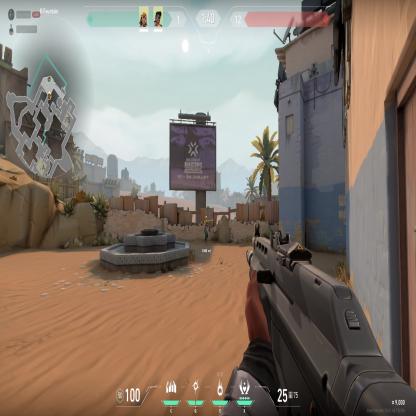
Label: teammate